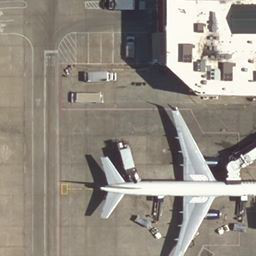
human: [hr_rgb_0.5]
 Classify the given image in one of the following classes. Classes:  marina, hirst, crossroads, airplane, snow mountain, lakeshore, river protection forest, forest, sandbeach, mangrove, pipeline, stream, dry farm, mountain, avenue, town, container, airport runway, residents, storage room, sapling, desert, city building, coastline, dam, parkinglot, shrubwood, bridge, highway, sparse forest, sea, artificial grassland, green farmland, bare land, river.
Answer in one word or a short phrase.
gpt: airplane